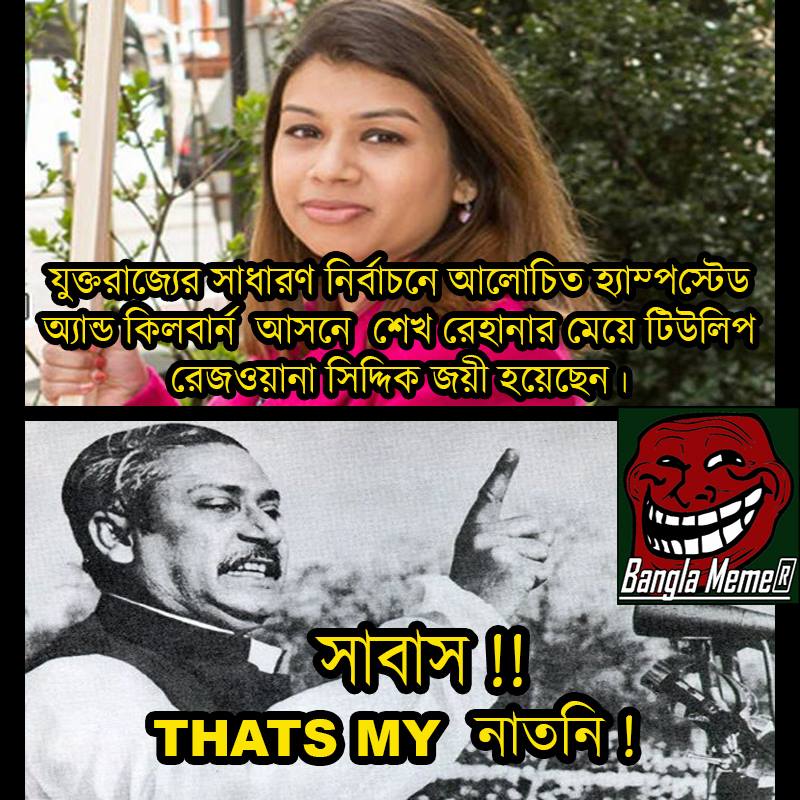
Caption: যুক্তরাজ্যের সাধারণ নির্বাচনে আলোচিত হ্যাম্পস্টেড অ্যান্ড কিলবার্ন আসনে শেখ রেহানার মেয়ে টিউলিপ রেজওয়ানা সিদ্দিক জয়ী হয়েছেন ।    সাবাস !! THATS MY     নাতনি !
Label: non-hate